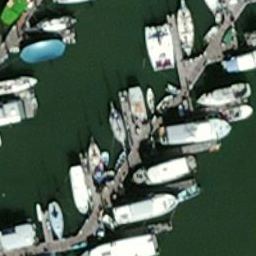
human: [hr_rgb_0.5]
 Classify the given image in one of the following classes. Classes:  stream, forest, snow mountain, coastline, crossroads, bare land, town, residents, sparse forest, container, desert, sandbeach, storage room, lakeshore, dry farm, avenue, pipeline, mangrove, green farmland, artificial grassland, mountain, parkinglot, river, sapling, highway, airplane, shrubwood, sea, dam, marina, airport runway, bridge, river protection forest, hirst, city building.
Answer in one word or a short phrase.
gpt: marina